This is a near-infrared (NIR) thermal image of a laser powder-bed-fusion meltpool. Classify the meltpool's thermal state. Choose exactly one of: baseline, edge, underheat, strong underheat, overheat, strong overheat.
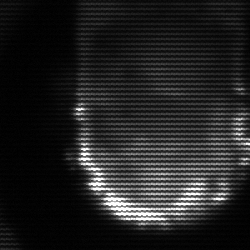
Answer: baseline